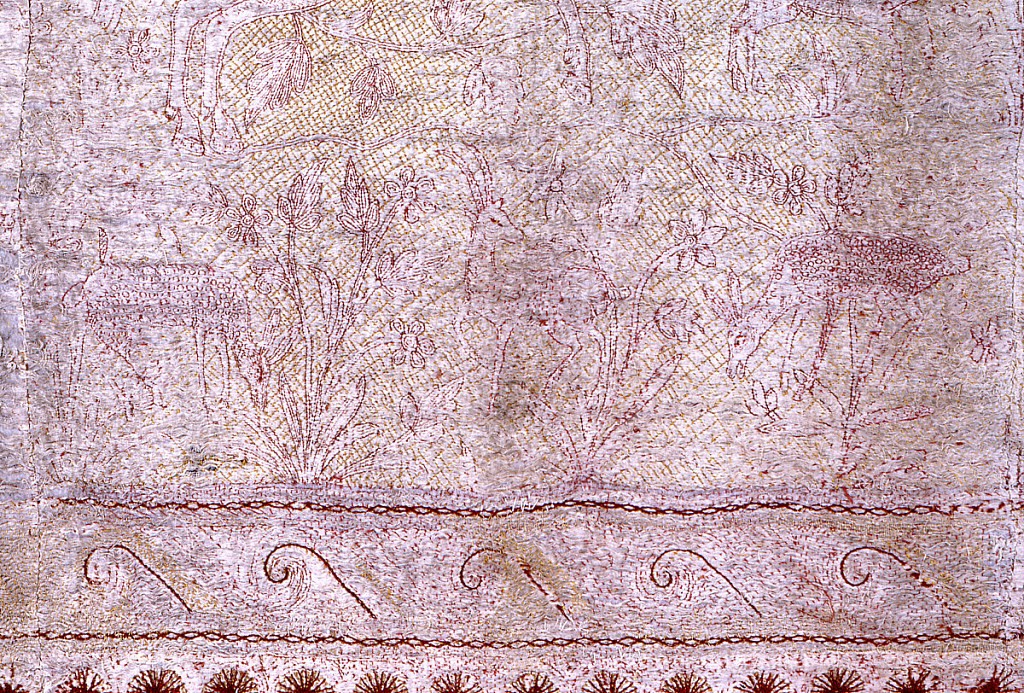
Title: Panel
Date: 17th–18th century
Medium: silk on cotton Technique: embroidered
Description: Cotton quilted in yellow silk in a cross-hatching pattern. Red embroidered pattern in outline or back stitch has designs set in rectangles. In each, a large peacock above birds in foliage, and below, men in 17th century European dress on horseback, hunting boars; deer in foliage. Two borders have a wave design with circles. At bottom, in a horizontal border, riders hunt lions, boars, etc.